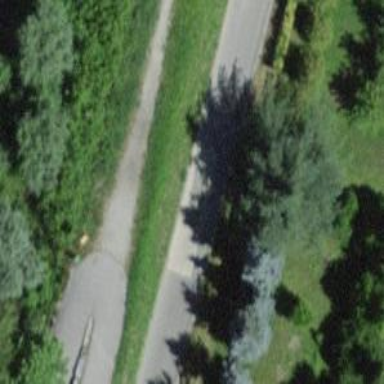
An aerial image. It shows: Cycleway.